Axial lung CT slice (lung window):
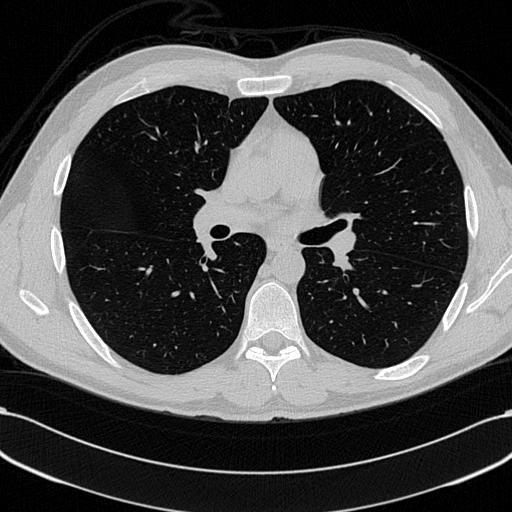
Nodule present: no